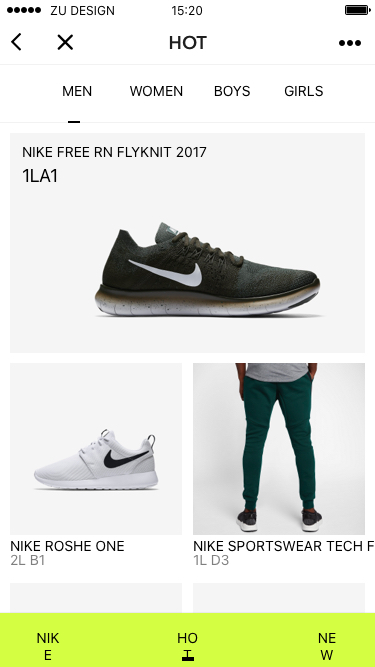
Text in this UI design:
NIKE FREE RN FLYKNIT 2017
1L
A1
NIKE ROSHE ONE
2L B1
NIKE SPORTSWEAR TECH FLEECE
1L D3
MEN
WOMEN
BOYS
GIRLS
HOT
15:20
ZU DESIGN
NIKE
HOT
NEW